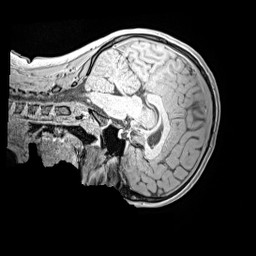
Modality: MP2RAGE
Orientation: sagittal
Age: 12
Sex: male
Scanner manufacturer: siemens
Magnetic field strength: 3 T
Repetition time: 4 s
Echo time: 0.00299 s